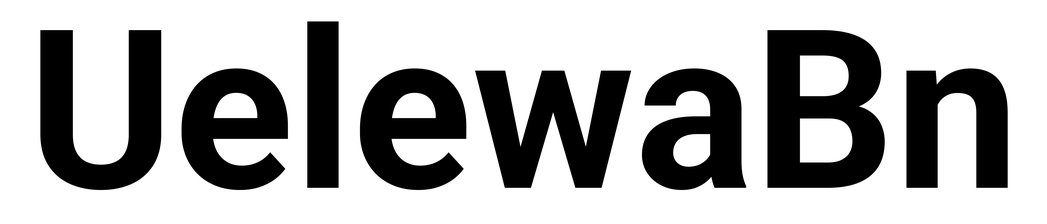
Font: Roboto_Bold